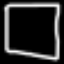
Label: square